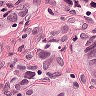
Metastatic tissue present: yes